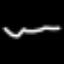
Label: squiggle